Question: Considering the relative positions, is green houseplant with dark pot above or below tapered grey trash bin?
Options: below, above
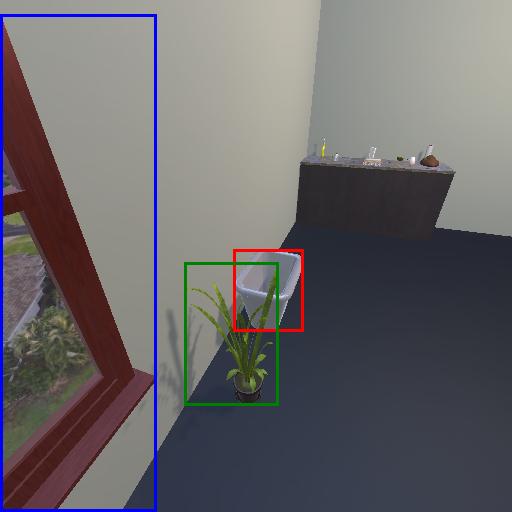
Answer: below